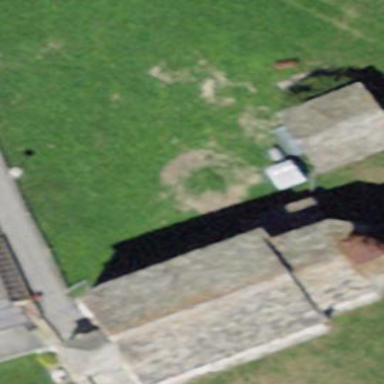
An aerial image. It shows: Building that is place of worship.